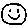
Label: smiley face